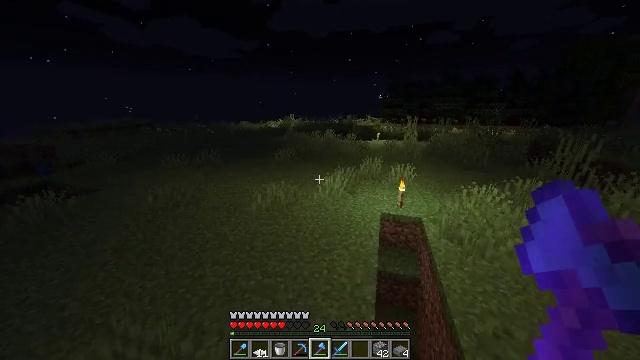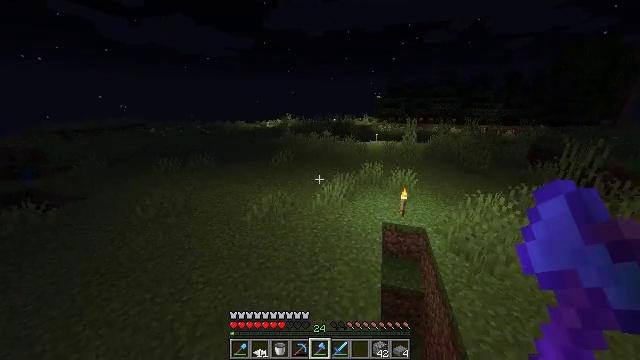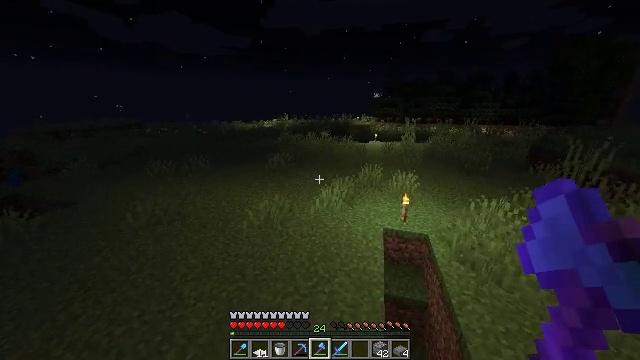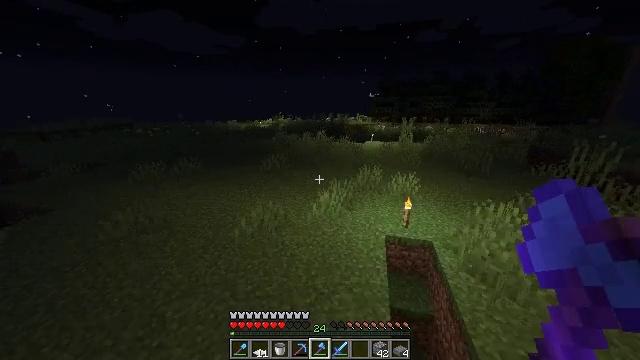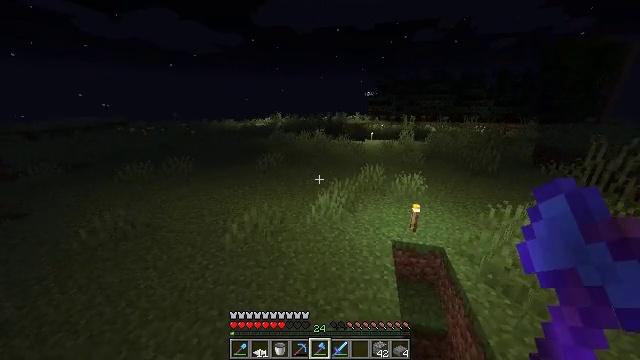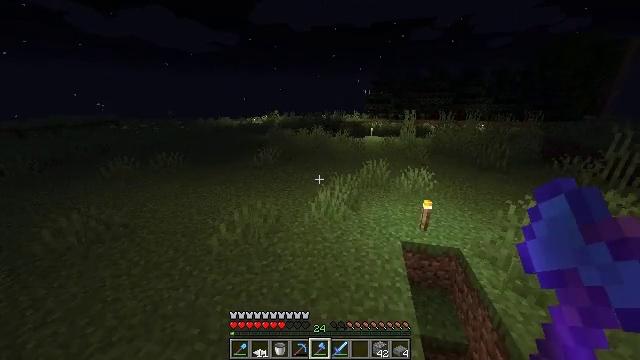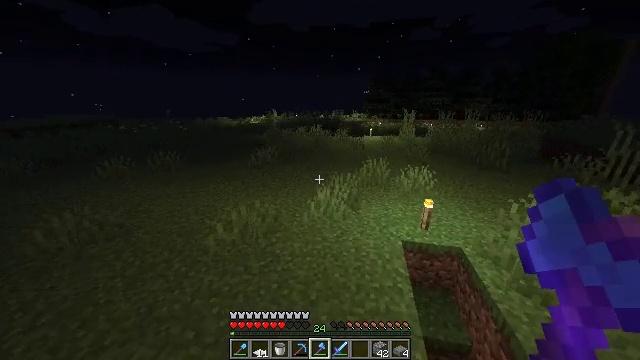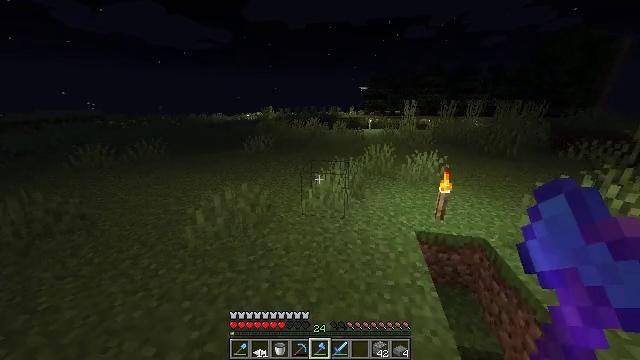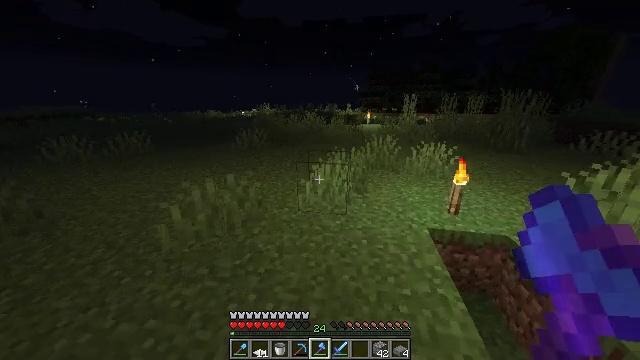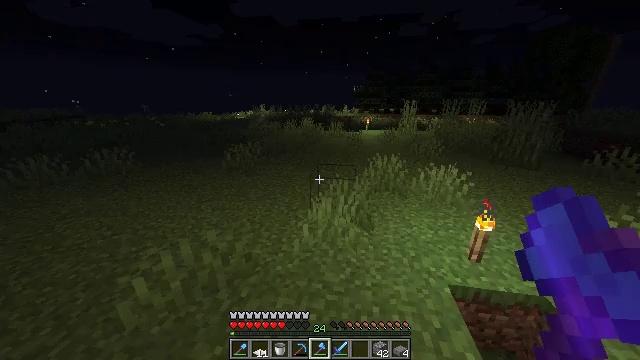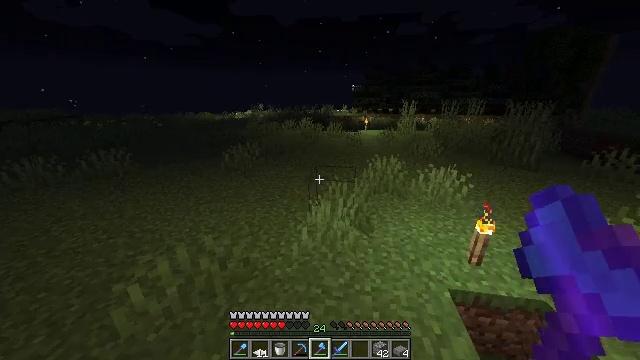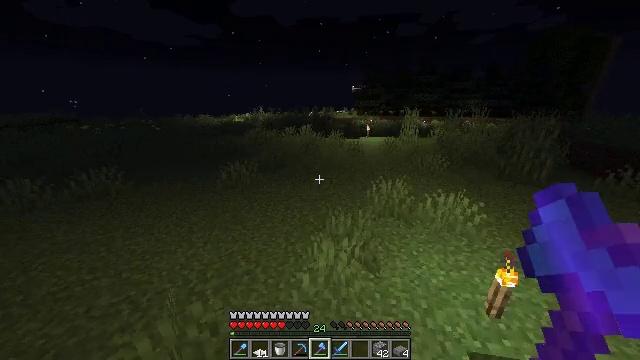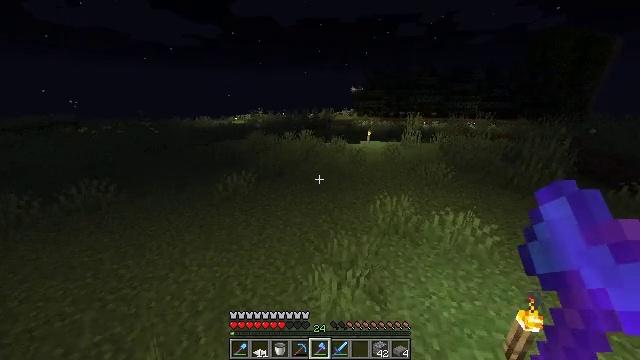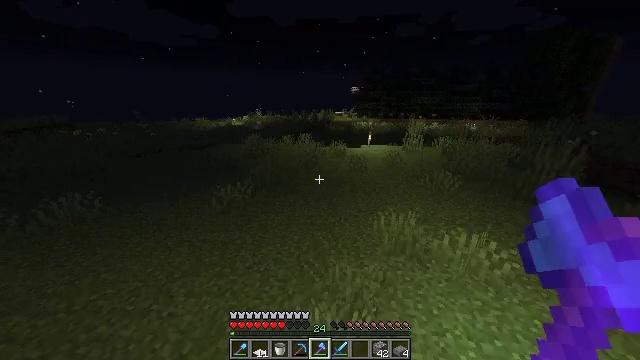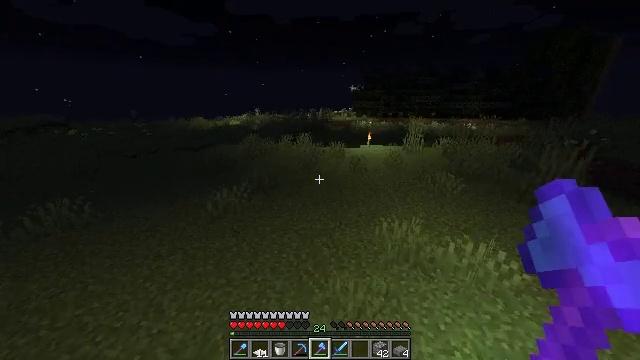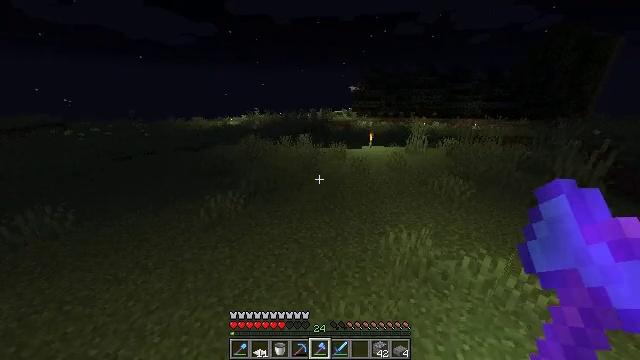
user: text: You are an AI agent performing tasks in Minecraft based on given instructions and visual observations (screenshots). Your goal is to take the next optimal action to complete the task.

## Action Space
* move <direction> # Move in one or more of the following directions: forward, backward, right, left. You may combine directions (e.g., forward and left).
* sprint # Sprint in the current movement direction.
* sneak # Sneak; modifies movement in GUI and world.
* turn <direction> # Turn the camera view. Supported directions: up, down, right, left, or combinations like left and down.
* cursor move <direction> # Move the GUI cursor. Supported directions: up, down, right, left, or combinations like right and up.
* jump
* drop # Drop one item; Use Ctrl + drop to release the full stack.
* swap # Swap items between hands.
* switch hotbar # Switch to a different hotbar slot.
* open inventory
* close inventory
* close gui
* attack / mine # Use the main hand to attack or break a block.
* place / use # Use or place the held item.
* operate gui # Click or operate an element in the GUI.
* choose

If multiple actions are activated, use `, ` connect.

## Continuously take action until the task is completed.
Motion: motion action
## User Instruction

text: Get an iron trapdoor by crafting it in the table.
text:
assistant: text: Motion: move forward, jump
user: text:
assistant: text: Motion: move forward, jump
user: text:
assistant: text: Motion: move forward, turn right, jump
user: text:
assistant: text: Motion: move forward, jump
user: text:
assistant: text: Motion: move forward, jump
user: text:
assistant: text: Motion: move forward, jump
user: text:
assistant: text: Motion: move forward, sprint, jump
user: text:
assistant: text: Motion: move forward, sprint, jump
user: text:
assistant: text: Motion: move forward, sprint, jump
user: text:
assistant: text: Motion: move forward, sprint, jump
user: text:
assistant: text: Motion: move forward, jump
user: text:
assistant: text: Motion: move forward, jump
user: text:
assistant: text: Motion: move forward, jump
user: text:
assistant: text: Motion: move forward, jump
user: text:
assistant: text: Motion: move forward, jump
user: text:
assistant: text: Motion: move forward, jump
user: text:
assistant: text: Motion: move forward, turn down, jump
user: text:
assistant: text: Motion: move forward, jump
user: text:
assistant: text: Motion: move forward, sprint, turn right, jump
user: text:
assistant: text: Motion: move forward, sprint, jump
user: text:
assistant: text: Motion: move forward, sprint, jump
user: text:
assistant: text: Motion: move forward, sprint, jump
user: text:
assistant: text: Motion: move forward, jump
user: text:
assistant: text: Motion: move forward, turn up, jump
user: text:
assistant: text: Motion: move forward, turn up, jump
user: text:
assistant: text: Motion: move forward, jump
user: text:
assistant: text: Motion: move forward, jump
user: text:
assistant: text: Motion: move forward, jump
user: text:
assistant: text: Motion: move forward, jump
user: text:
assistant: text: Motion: move forward, jump